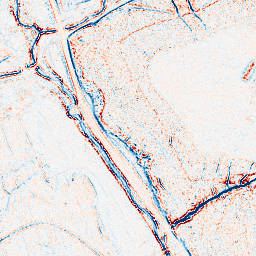
Category: edge_preserving
Decomposition family: bilateral
Decomposition parameters: d: 5
sigma_color: 150
sigma_space: 100
Upsampling method: linear_exact
Upsampling parameters: scale: 2
Upsampling scale: 2